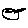
Label: moon